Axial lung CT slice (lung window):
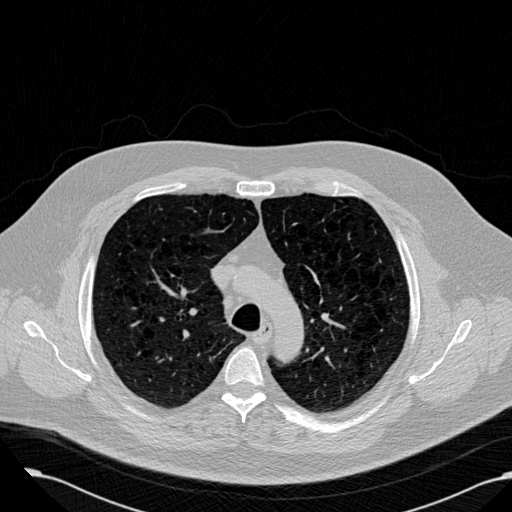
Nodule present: no